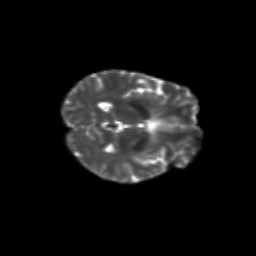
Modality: T2w
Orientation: axial
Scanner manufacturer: siemens
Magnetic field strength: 3 T
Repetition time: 9.2 s
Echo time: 0.084 s